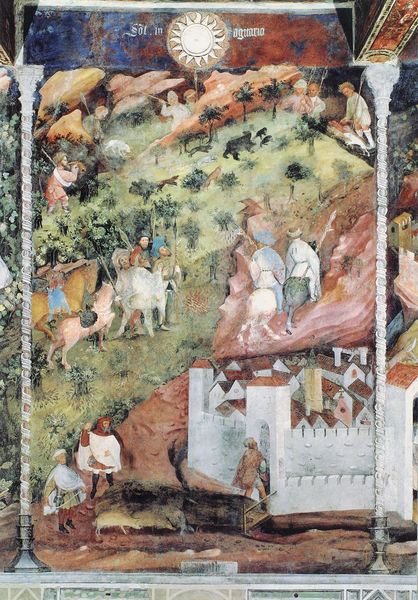
Titel: Il ciclo dei Mesi (Monatskreis)
Künstler: Meister Wenzeslaus
Standort: Trient, Torre Aquila (EU - I)
Schlagwörter: berg, felsen, mann, bäume, grün, menschen, stadt, bunt, säule, säulen, dach, hund, hunde, rot, tier, tiere, wiese, malerei, geschichte, steine, erde, häuser, hügel, natur, sonne, pflanzen, wald, kamin, pferd, pferde, reiter, schornstein, turm, sattel, acker, hang, bauer, tor, schwein, burg, mittelalter, eroberung, lanzen, palmen, fresko, sol, miniatur, erzählung, zinnne